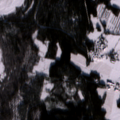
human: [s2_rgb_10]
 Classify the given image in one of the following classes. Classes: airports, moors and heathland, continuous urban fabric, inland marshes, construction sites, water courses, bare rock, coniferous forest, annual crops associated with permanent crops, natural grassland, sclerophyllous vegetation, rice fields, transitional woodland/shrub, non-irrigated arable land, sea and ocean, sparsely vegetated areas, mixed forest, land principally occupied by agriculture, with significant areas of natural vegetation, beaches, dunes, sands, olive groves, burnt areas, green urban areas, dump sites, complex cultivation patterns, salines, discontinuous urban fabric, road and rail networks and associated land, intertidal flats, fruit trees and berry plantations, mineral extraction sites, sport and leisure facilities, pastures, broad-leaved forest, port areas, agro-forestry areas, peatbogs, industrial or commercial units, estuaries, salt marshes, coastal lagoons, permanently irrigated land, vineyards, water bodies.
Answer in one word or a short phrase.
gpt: land principally occupied by agriculture, with significant areas of natural vegetation, broad-leaved forest, coniferous forest, mixed forest, sea and ocean